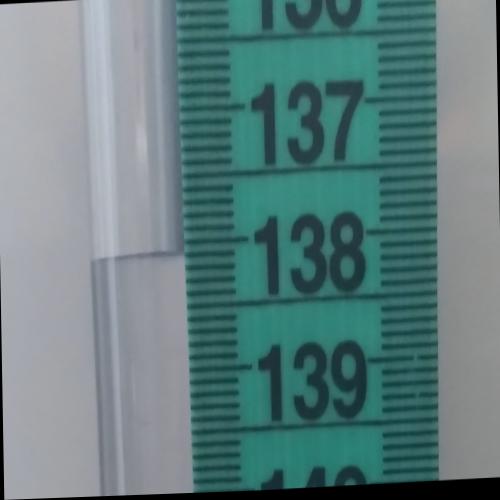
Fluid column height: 138.1 cm